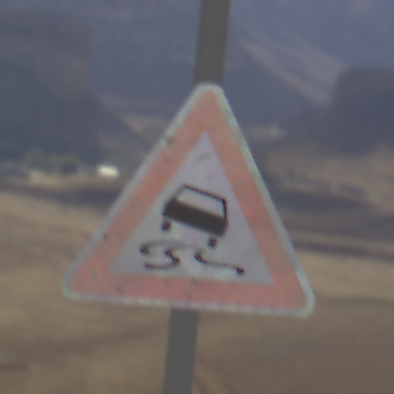
Verkehrszeichen: SchleuderOderRutschgefahr
Umgebung: Outdoor, Nature
Tageszeit: MorningAfternoon
Wetter: PartlyCloudy
Licht: Natural
Jahreszeit: NotSpecified
Kontrast: HighContrast